Question: I have created a discord bot that shows the skins from an imgur url but I have a small problem and in the event that the image does not exist it shows me an error within discord, but it is giving me an error in the console
This is the error that I get when executing the command on discord:

The code that I am currently using is:
'''
slash = SlashCommand(bot, sync_commands=True)
@slash.slash(
name="vistaprevia", description="Escribe el ID de la url de imgur",
options=[
create_option(
name="id_imgur",
description="Escribe el ID de la url de imgur",
option_type=3,
required=True
),
])
async def vistaprevia(ctx:SlashContext, id_imgur:str):
await ctx.defer()
url = f"https://jose89fcb.es/SkinMinecraftVistaPreviaDiscord/skin.php?skin={id_imgur}"
r = requests.get(url)
if r.status_code ==200:
imagen = Image.open(io.BytesIO(requests.get(url).content))
with io.BytesIO() as imagen_binary:
imagen.save(imagen_binary, 'PNG')
imagen_binary.seek(0)
await ctx.send(file=discord.File(fp=imagen_binary, filename=f"{id_imgur}.png"))
else:
await ctx.send("Error de imagen!")
'''
Where could the error be?
Thank you very much in advance!
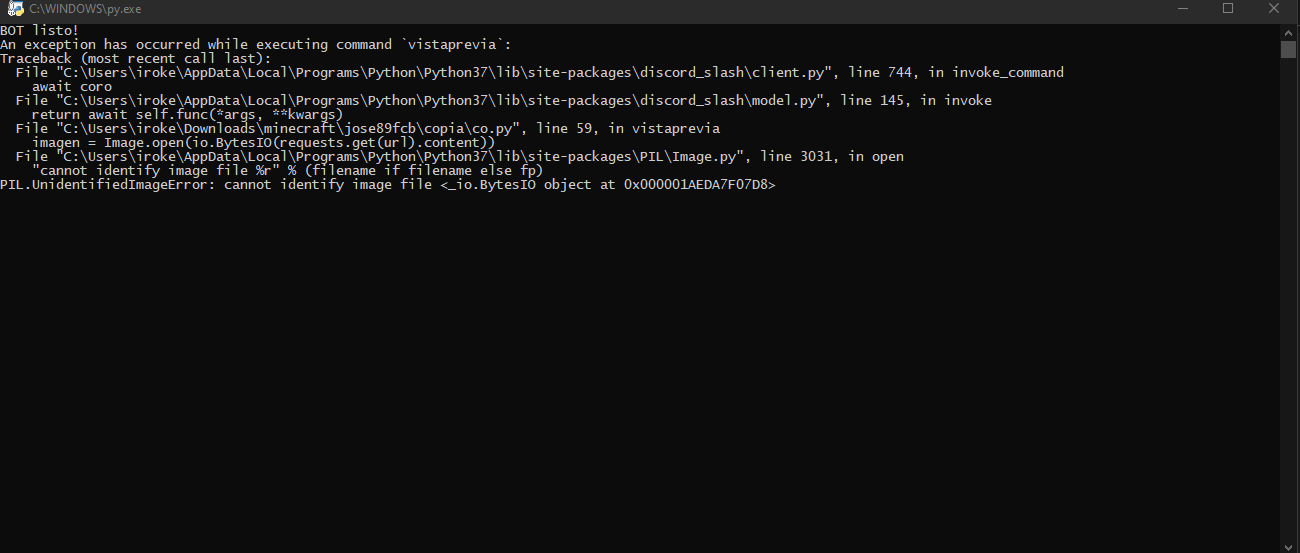
Answer: '''
if r.status_code ==200:
try:
imagen = Image.open(io.BytesIO(requests.get(url).content))
except PIL.UnidentifiedImageError:
await ctx.send("Error de imagen!")
'''